Question: Simple HTML code that would not run because of some issue

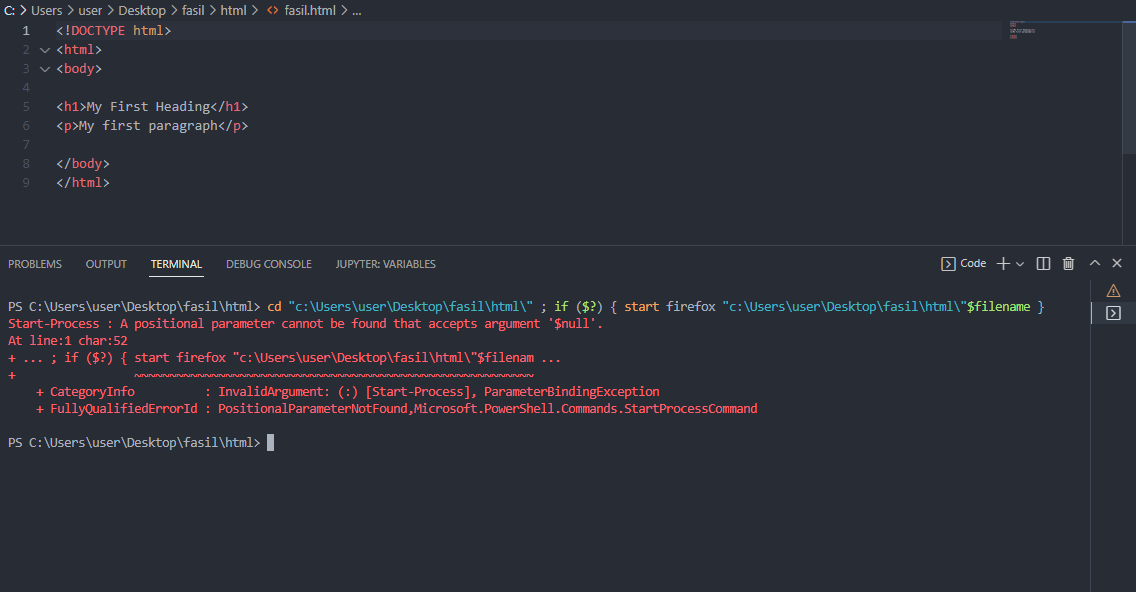
Answer: Have you tried using the live server extension?